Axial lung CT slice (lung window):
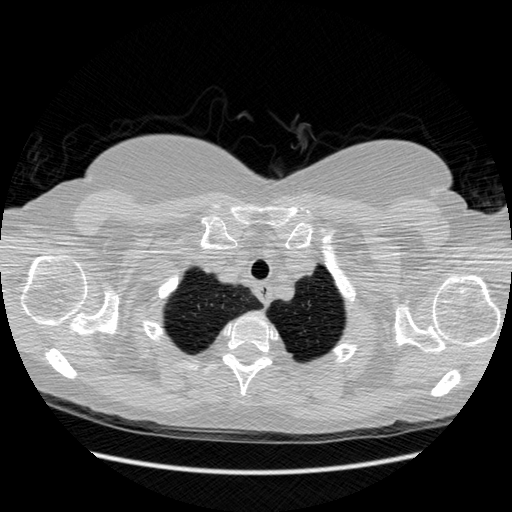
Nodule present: no